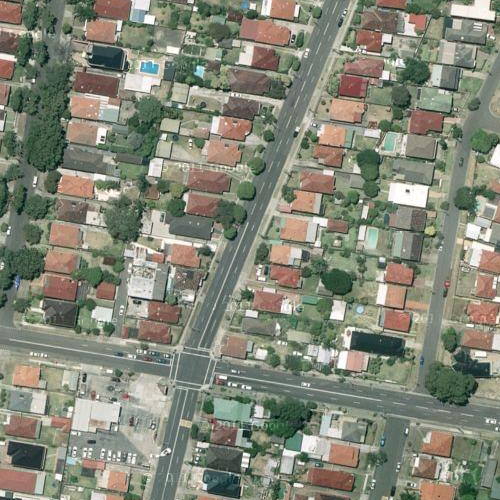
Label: sydney